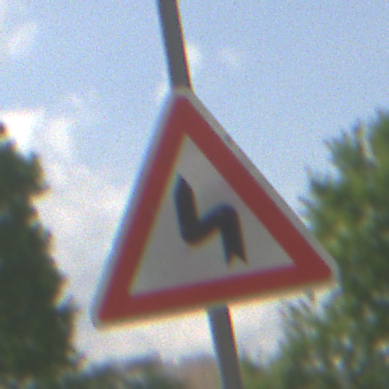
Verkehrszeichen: DoppelkurveZunaechstLinks
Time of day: Midday
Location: Outdoor (RoadRail)
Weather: PartlyCloudy
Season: NotSpecified
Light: Natural